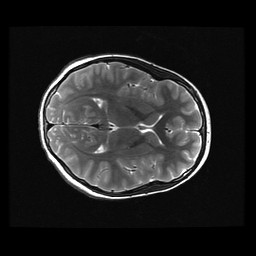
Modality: T2w
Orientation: axial
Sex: female
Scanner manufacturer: ge
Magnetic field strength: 3 T
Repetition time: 5 s
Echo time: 0.1017 s